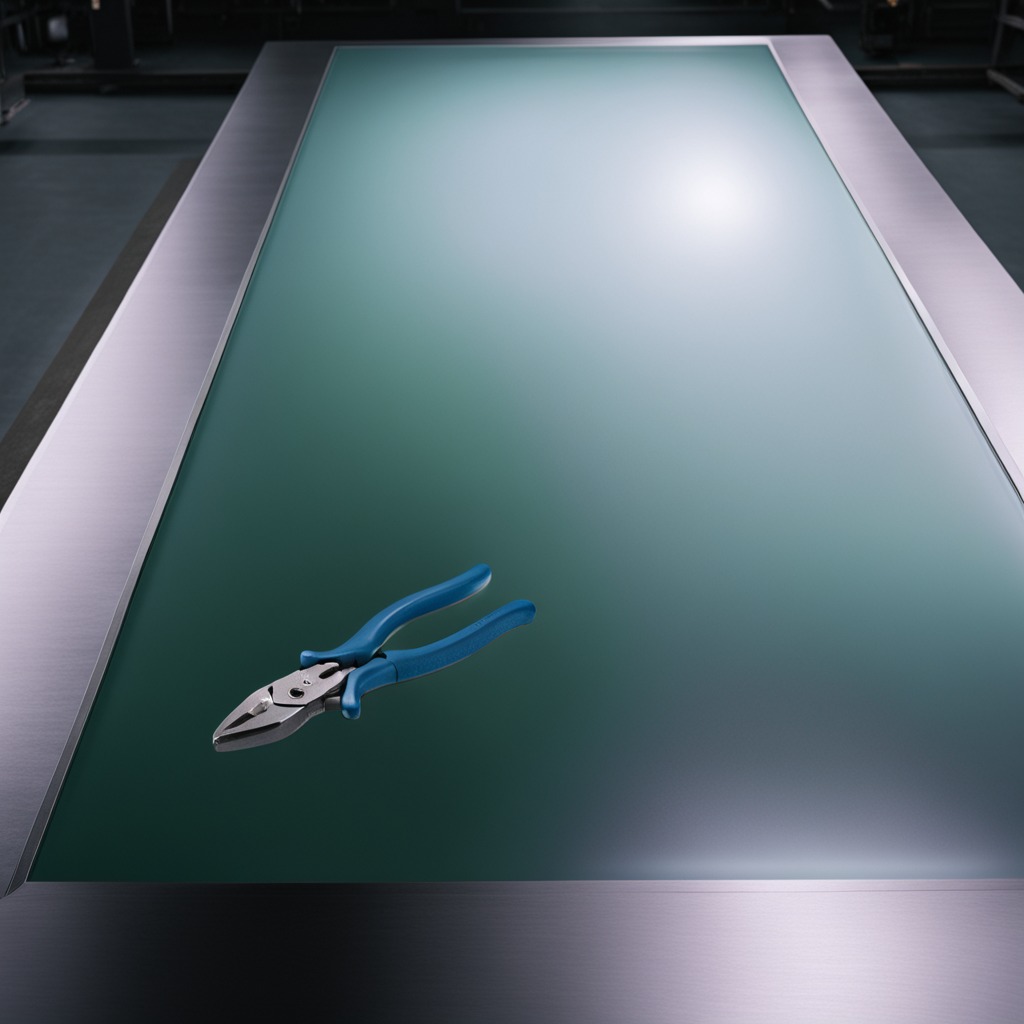
A plier is lying on a table in a railway signal maintenance room.